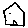
Label: house